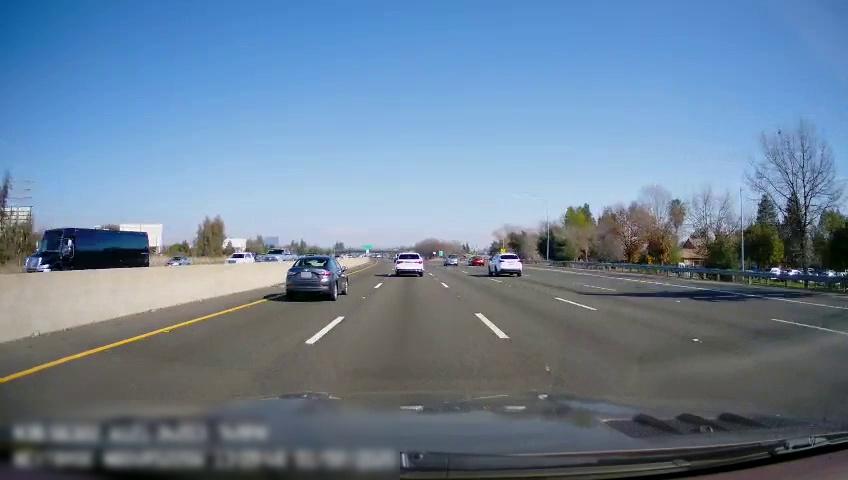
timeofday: Day
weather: Sunny
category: Drivable Space
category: Vehicles | Truck
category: Vehicles | Car
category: Vehicles | SUV
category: Vehicles | Truck
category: Vehicles | Car
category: Vehicles | SUV
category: Vehicles | Car
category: Vehicles | Car
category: Vehicles | Van
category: Lanes | Alternate Lane
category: Lanes | Current Lane
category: Lanes | Current Lane
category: Lanes | Alternate Lane
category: Lanes | Alternate Lane
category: Lanes | Alternate Lane
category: Lanes | Alternate Lane
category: Traffic | Signs